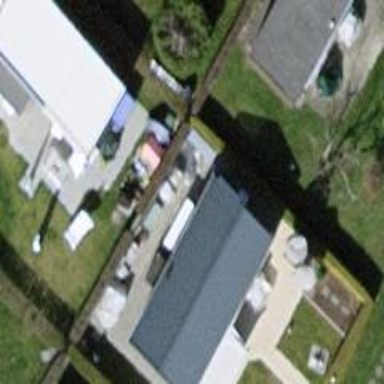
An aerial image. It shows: Static caravan building.